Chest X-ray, PA view. Patient: 34 years old, sex M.
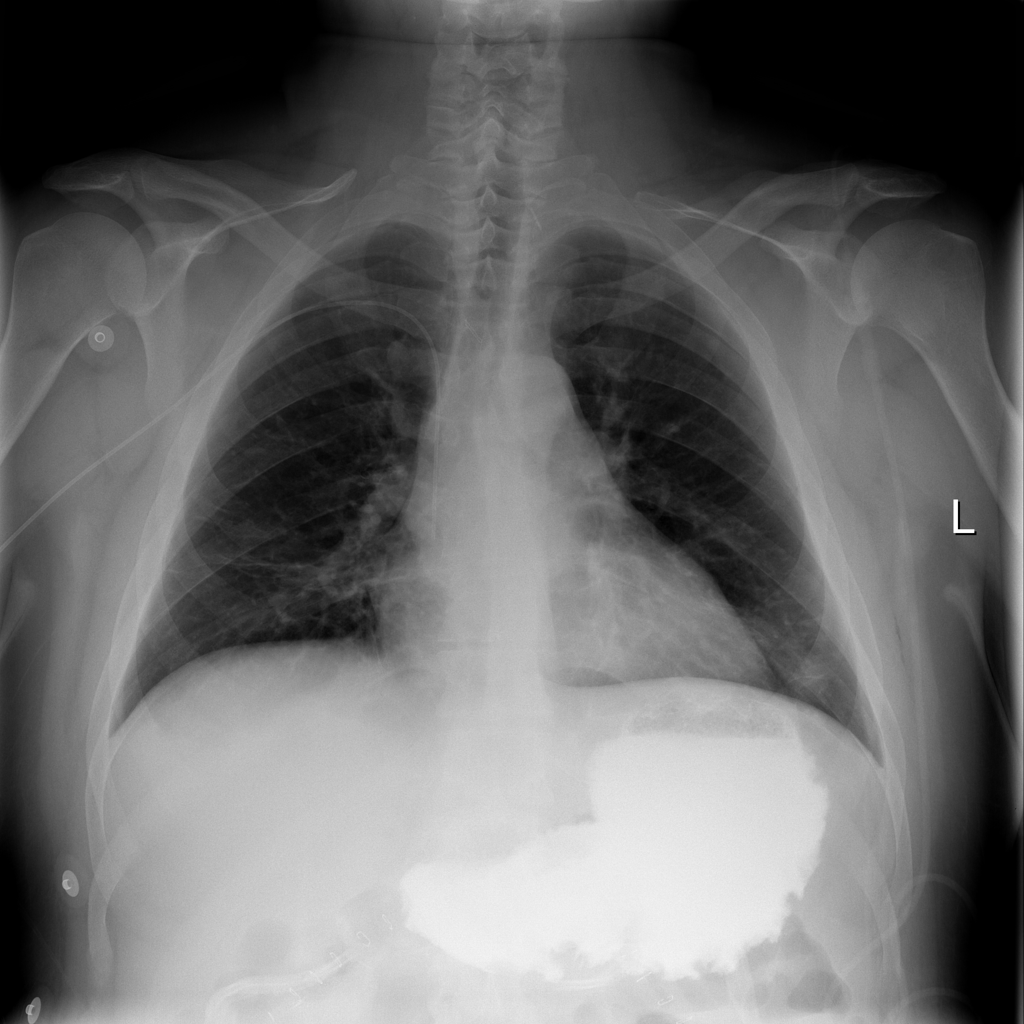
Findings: Atelectasis